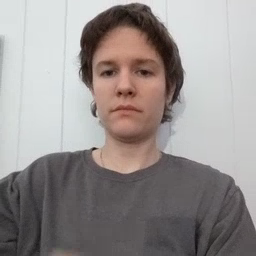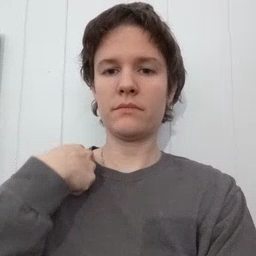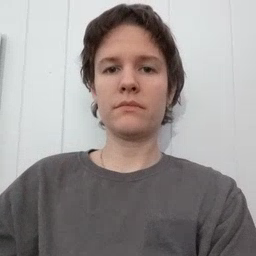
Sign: zipper